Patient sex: M
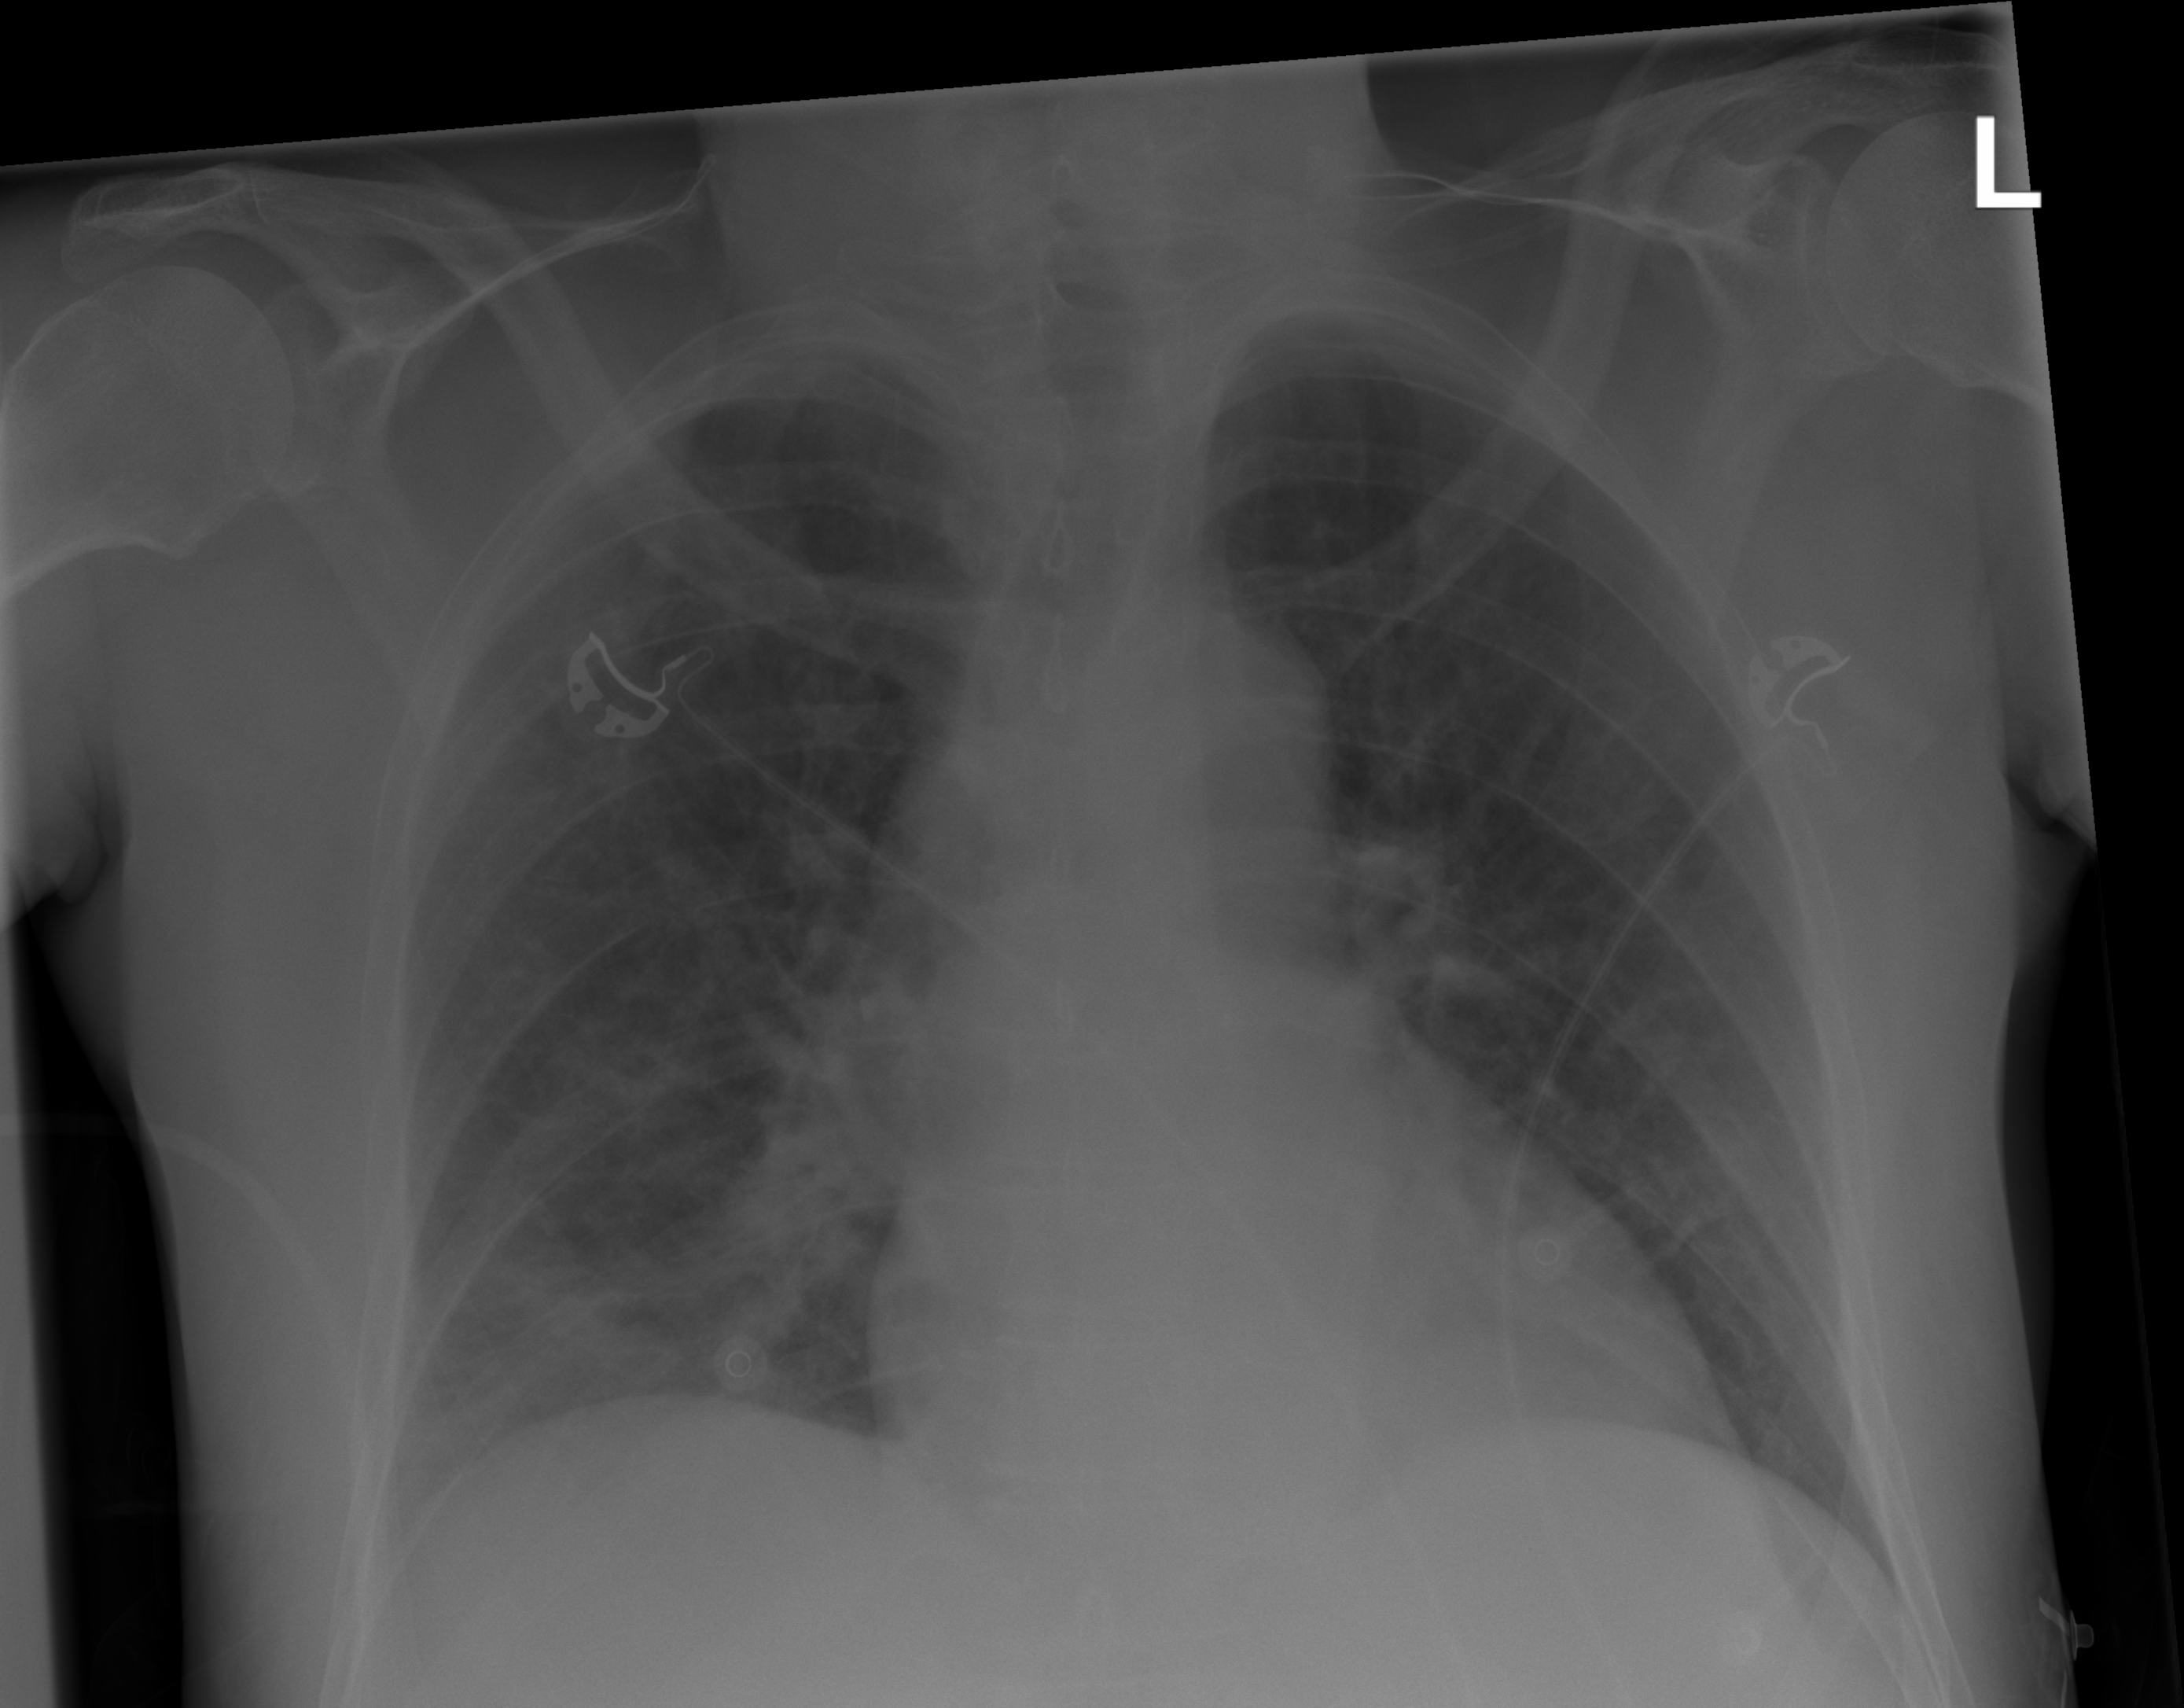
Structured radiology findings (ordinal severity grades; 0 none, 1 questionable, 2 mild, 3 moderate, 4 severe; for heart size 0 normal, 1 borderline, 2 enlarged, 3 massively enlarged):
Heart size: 0
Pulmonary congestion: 0
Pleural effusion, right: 0
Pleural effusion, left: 0
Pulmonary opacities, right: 2
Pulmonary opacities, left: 0
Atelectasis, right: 0
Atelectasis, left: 0